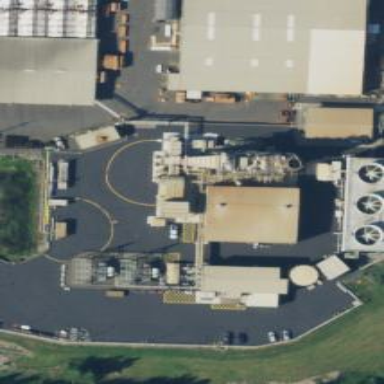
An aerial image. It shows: Gas turbine generator is in use.